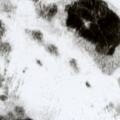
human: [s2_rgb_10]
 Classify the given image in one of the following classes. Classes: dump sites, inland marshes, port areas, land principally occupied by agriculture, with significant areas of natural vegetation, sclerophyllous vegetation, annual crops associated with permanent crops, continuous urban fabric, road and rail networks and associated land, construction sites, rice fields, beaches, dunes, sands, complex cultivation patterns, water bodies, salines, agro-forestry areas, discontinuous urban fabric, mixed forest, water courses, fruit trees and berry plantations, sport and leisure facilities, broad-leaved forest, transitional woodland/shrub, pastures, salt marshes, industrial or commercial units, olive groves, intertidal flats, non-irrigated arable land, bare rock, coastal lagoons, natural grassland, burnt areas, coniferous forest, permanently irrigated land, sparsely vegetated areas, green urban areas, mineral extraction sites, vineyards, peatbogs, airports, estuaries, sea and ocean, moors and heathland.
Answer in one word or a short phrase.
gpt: coniferous forest, peatbogs